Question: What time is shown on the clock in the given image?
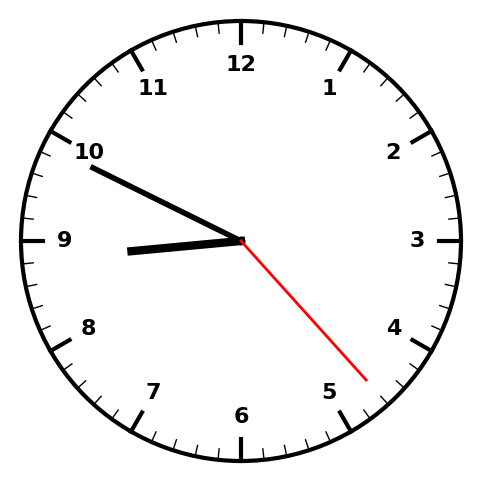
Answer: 08:49:23